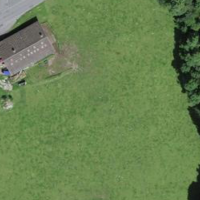
EUNIS habitat code: 24
Species observed at this site:
Vaccinium vitis-idaea